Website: home-depot
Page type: account-selection
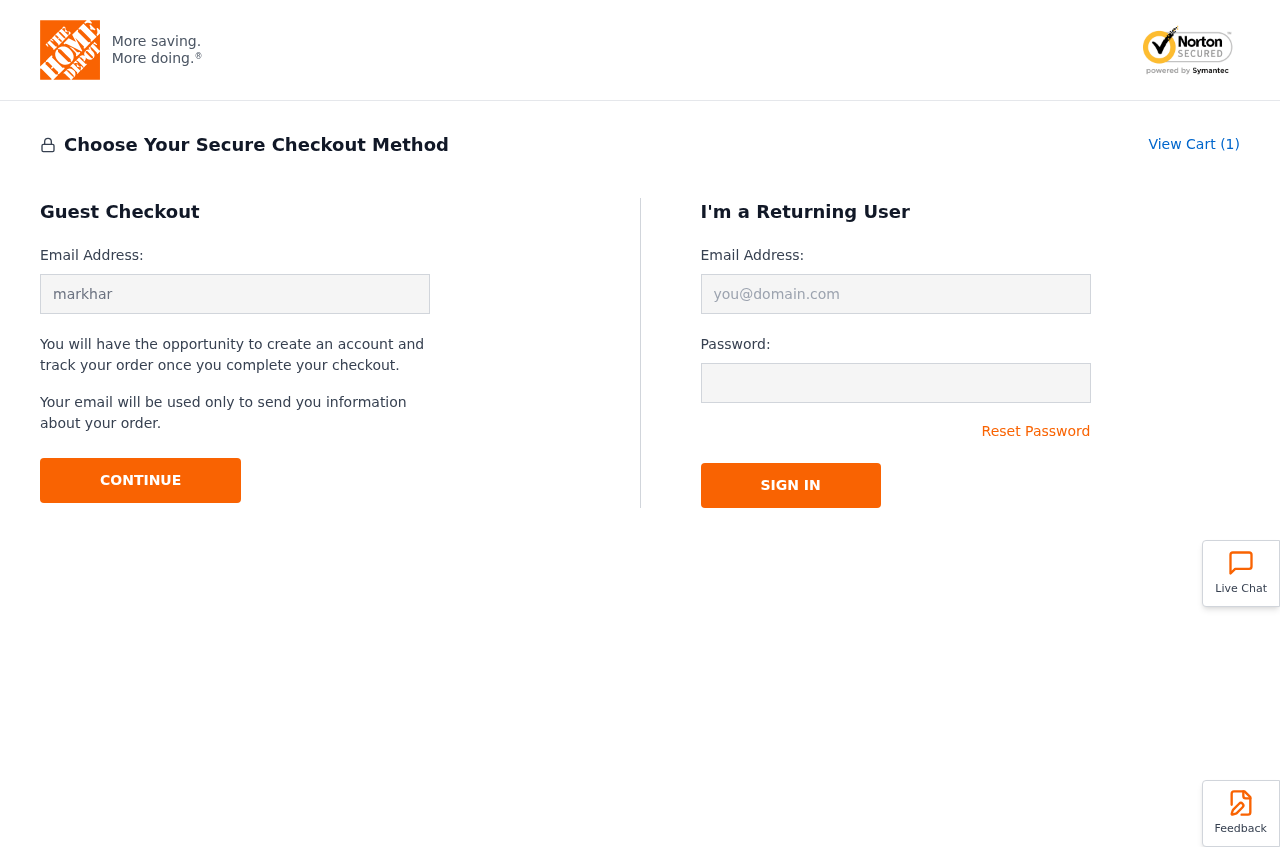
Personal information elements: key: PII_EMAIL
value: markharris@hotmail.com
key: PII_LOGIN_USERNAME
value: mark8734
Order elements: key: ORDER_NUM_ITEMS
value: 1